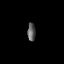
Tissue: prostate
Cell type: Epithelial cells
Senescence score: 0.3078
Nuclear area (px): 144
Mean DAPI intensity: 93.771